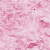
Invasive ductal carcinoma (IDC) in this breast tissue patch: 0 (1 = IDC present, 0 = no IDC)